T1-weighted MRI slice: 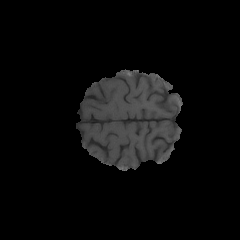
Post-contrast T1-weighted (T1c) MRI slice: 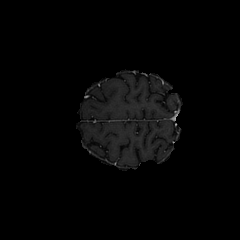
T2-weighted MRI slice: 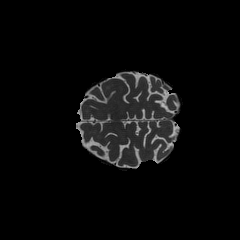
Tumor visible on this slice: yes